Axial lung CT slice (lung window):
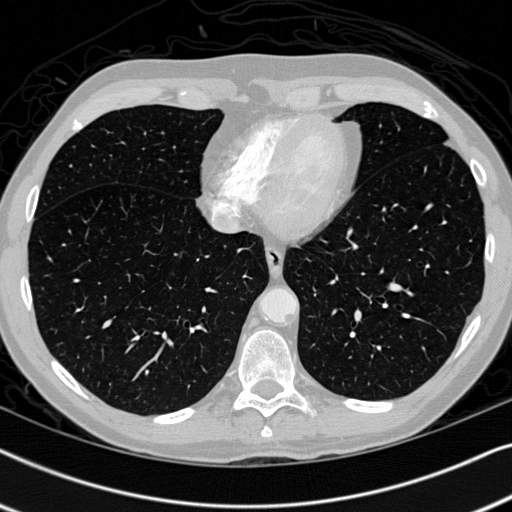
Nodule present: no